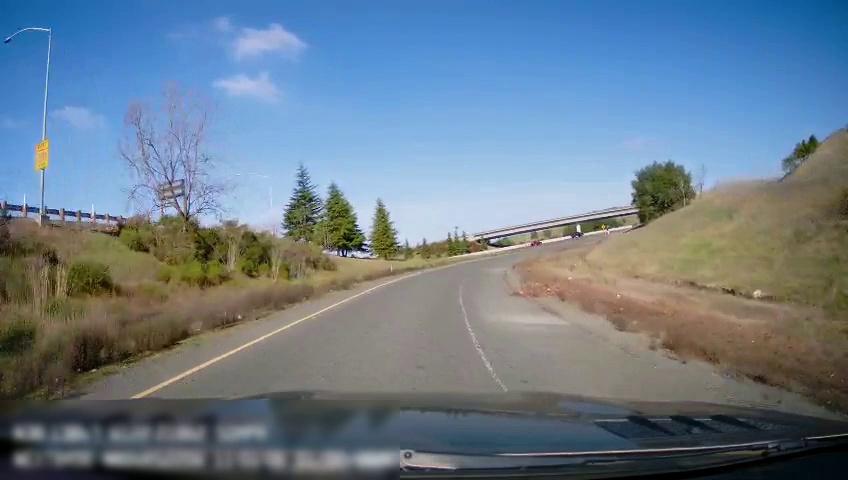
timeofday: Day
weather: Sunny
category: Drivable Space
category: Vehicles | SUV
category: Vehicles | Car
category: Lanes | Current Lane
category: Lanes | Alternate Lane
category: Traffic | Signs